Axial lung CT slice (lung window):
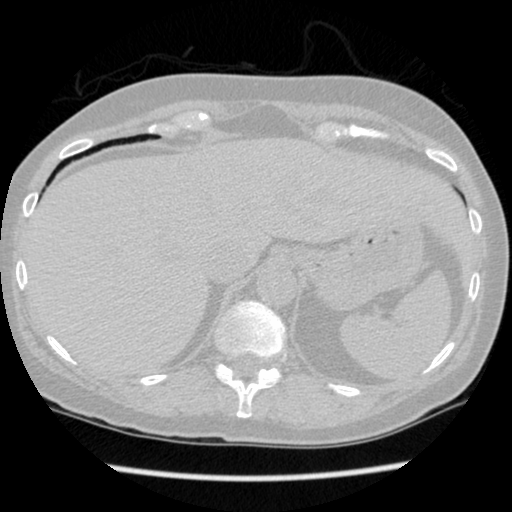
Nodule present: no